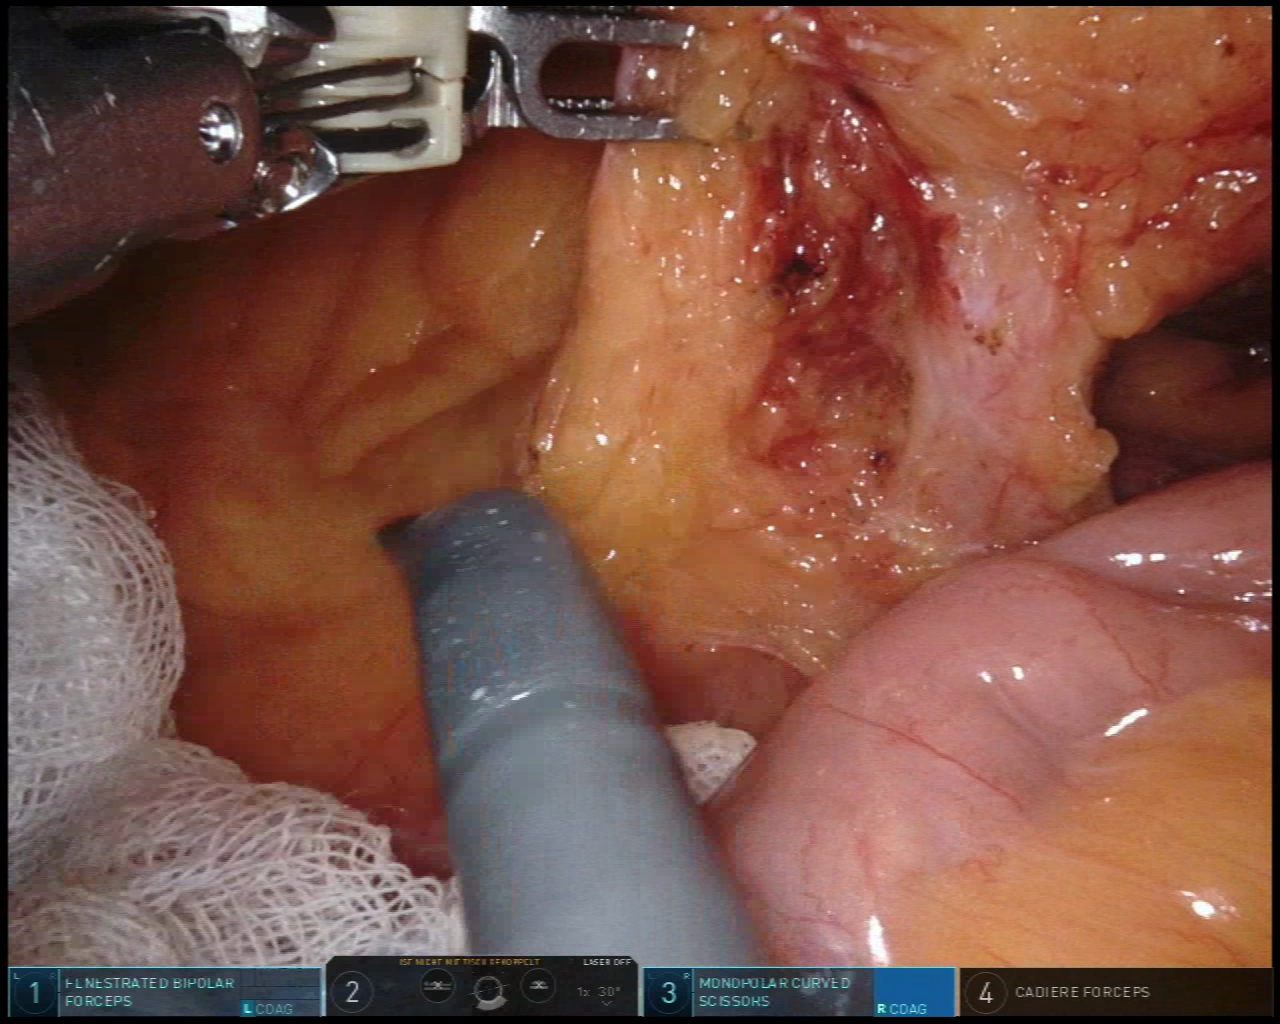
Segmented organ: inferior_mesenteric_artery
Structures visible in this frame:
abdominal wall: no
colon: no
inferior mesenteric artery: yes
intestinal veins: no
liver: no
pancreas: no
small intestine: yes
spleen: no
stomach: no
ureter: no
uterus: no
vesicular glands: no